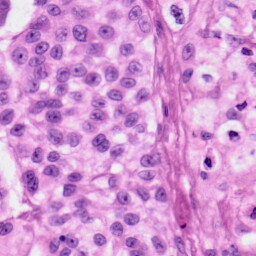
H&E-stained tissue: Skin